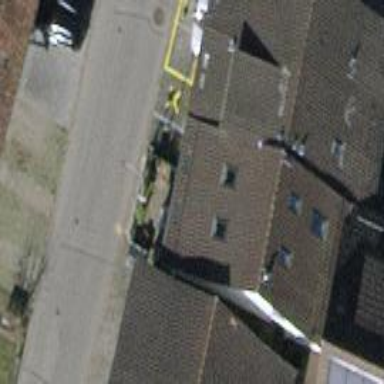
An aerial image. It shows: Terrace building.